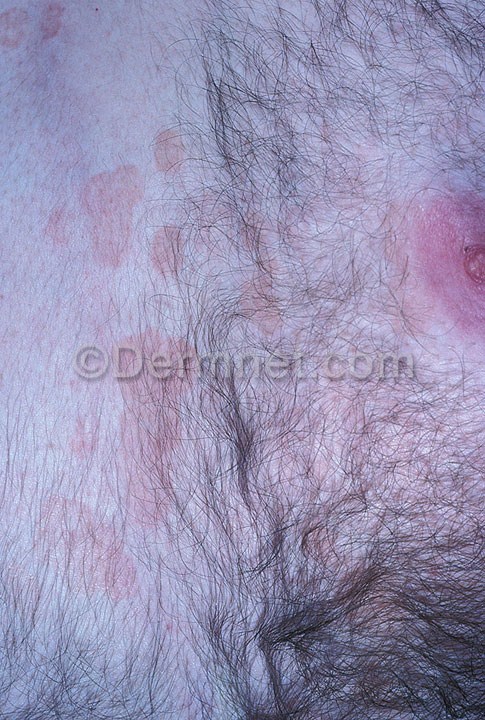
Disease: Tinea Ringworm Candidiasis and other Fungal Infections